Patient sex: F
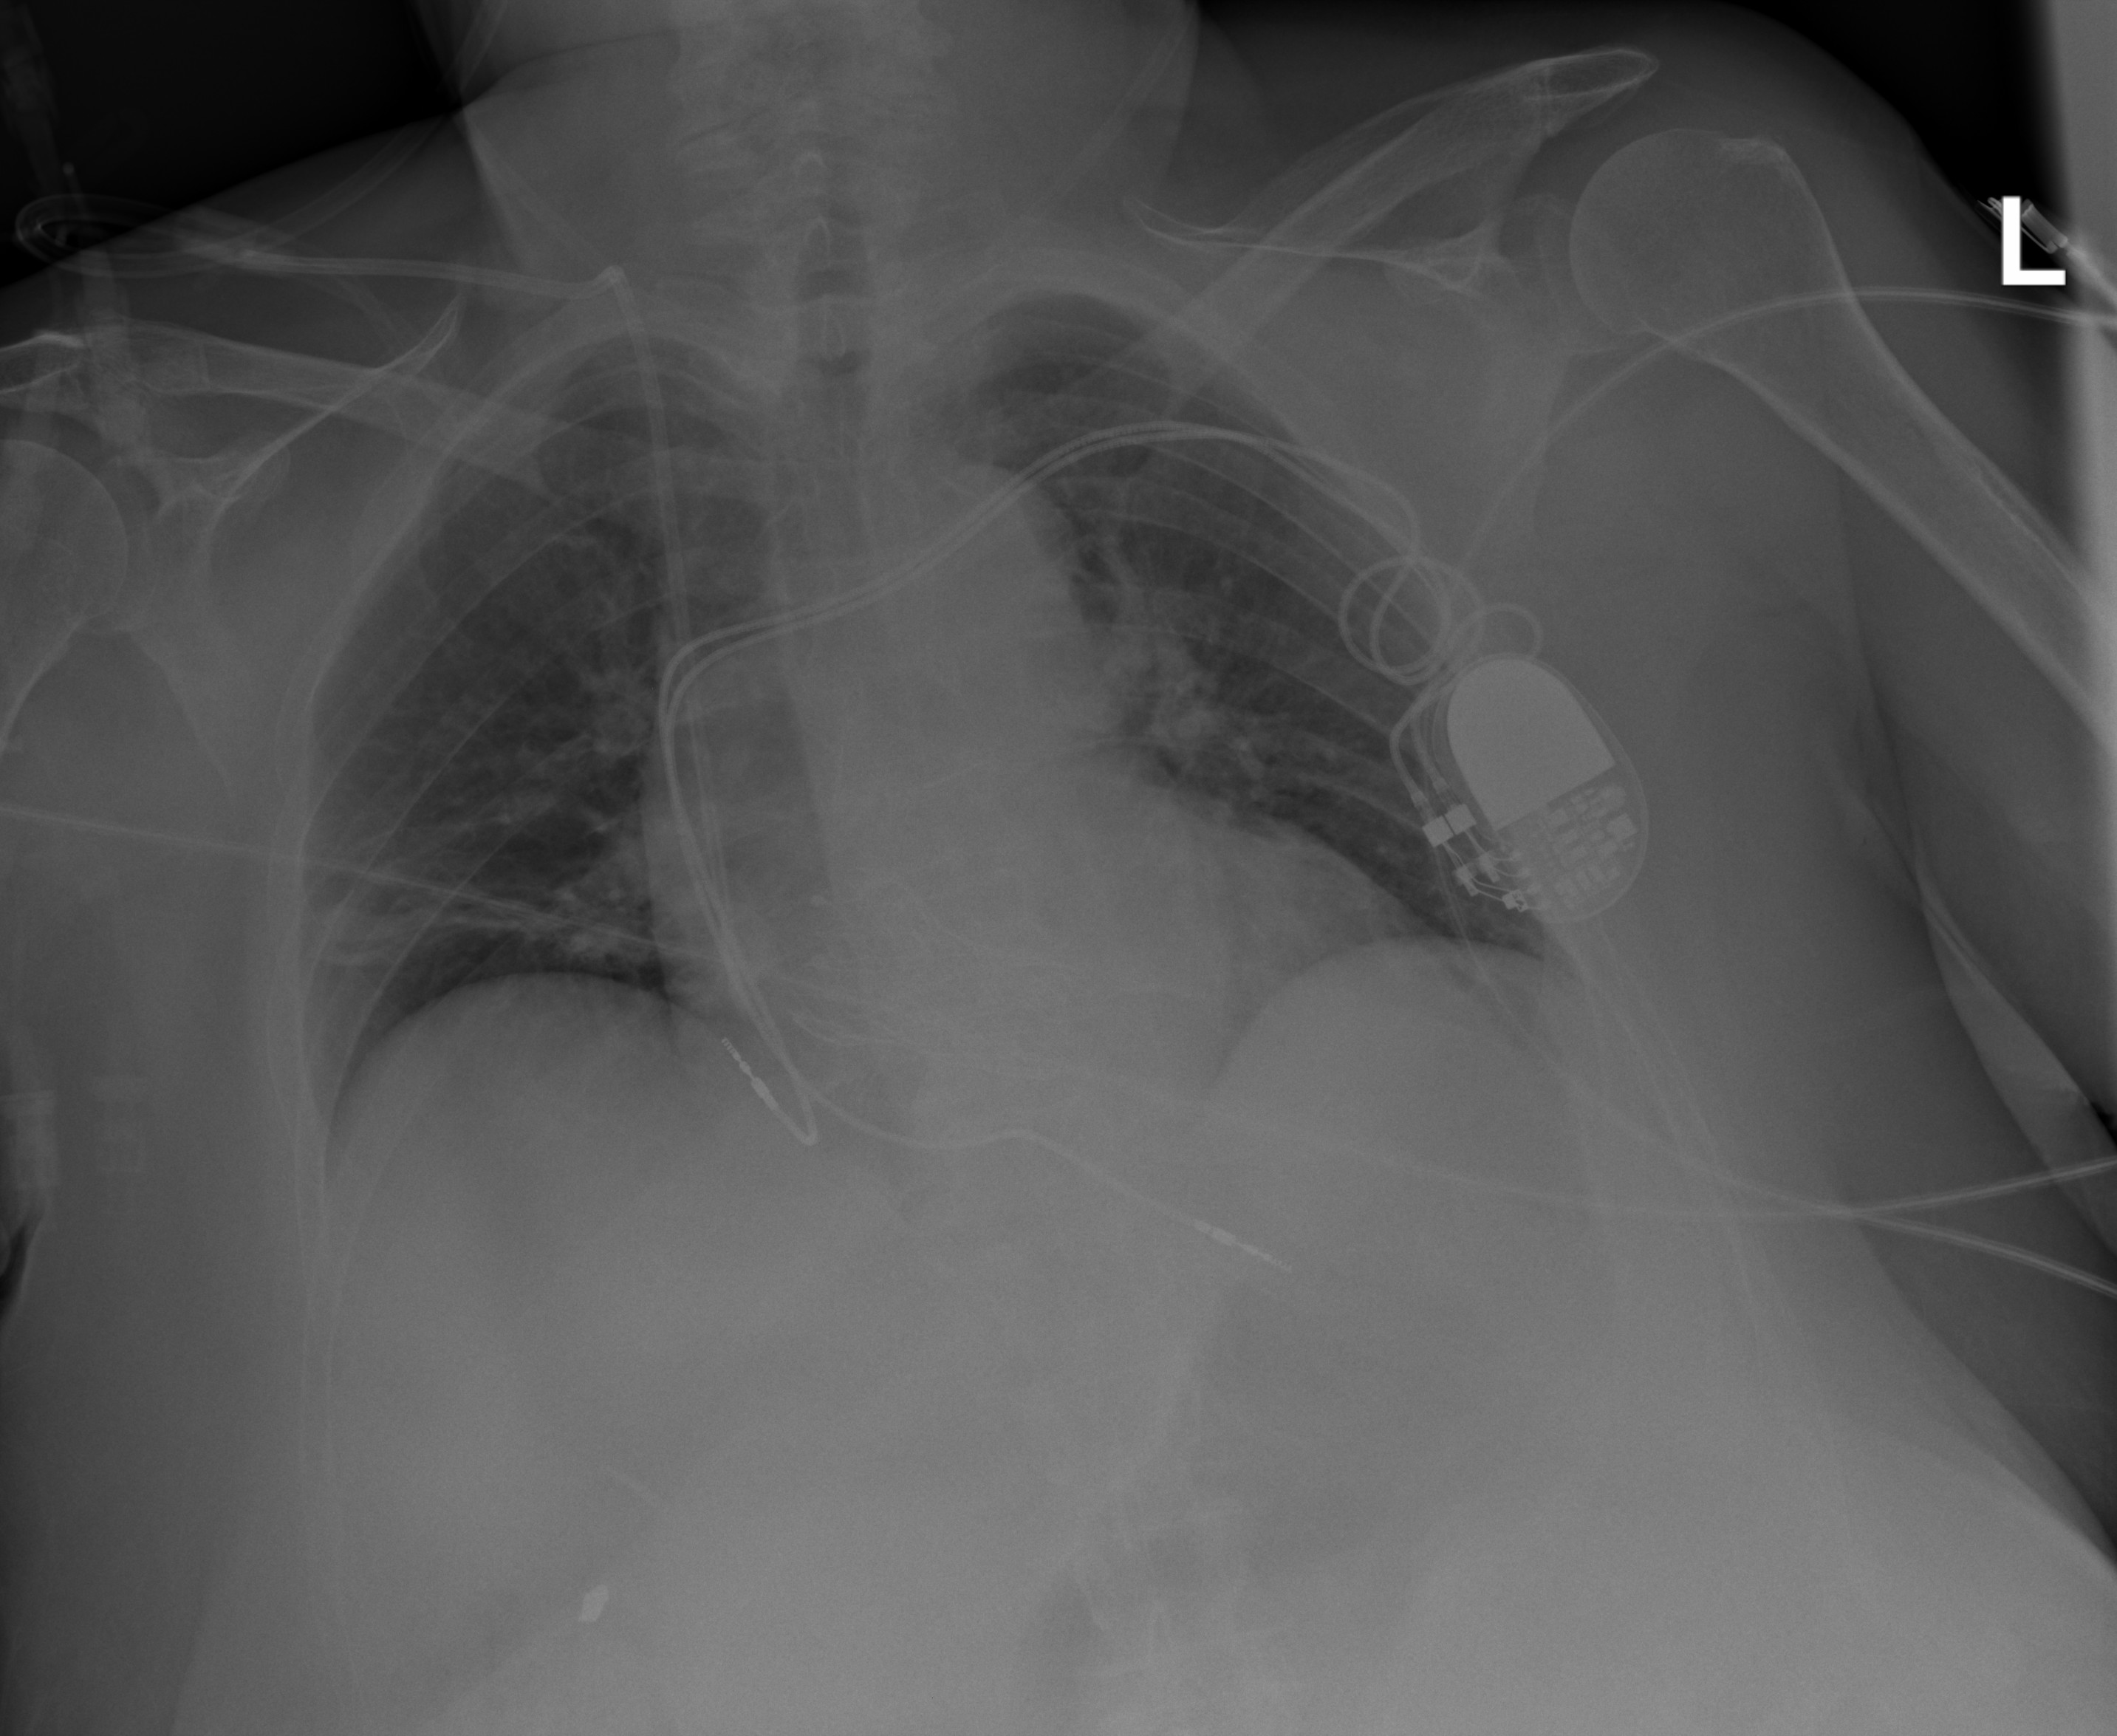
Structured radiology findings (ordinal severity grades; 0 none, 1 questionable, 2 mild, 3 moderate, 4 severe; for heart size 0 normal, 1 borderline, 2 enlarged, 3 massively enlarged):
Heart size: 1
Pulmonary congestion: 0
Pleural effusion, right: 0
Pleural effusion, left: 0
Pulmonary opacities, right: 0
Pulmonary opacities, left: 0
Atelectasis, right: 2
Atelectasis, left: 0